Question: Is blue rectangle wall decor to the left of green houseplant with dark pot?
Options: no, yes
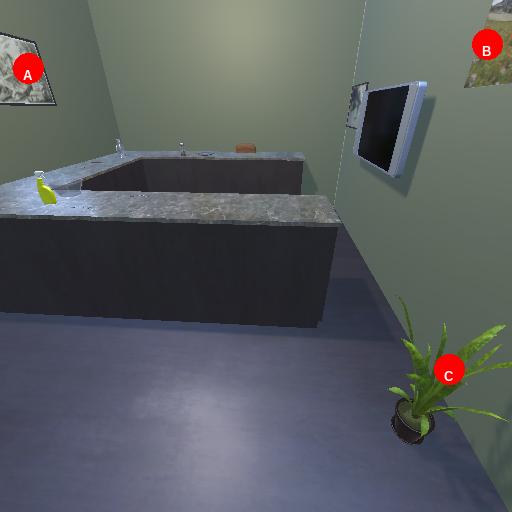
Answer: no